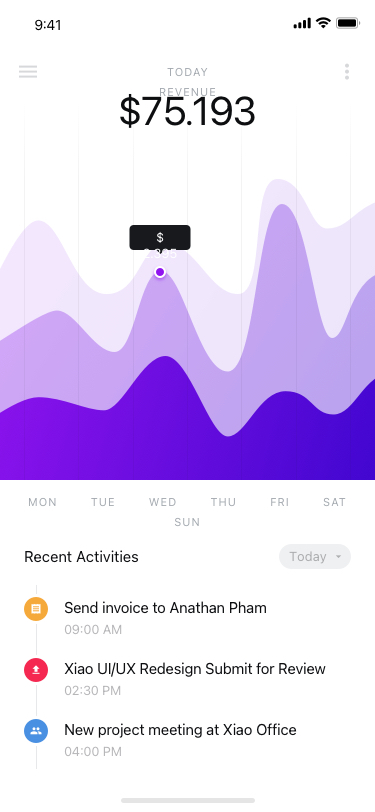
Text in this UI design:
Today
Recent Activities
Xiao UI/UX Redesign Submit for Review
02:30 PM
New project meeting at Xiao Office
04:00 PM
Send invoice to Anathan Pham
09:00 AM
$ 2.395
MON        TUE        WED        THU        FRI        SAT        SUN
$75.193
TODAY REVENUE